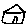
Label: house